Interaction volume radius: 10 \u00c5
Interaction volume height: 30 \u00c5
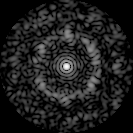
Disorder parameter: 0.73